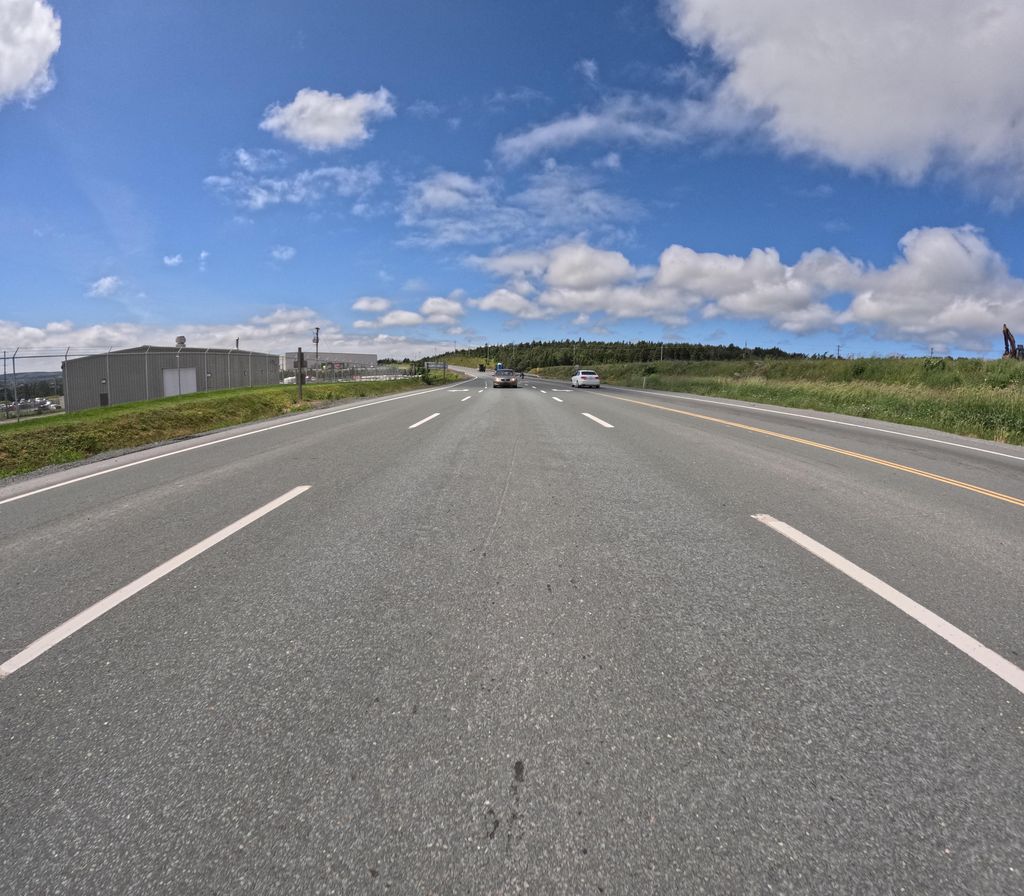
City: st_johns